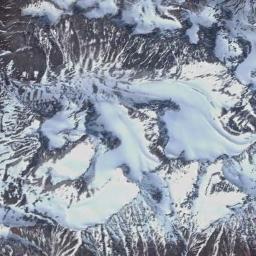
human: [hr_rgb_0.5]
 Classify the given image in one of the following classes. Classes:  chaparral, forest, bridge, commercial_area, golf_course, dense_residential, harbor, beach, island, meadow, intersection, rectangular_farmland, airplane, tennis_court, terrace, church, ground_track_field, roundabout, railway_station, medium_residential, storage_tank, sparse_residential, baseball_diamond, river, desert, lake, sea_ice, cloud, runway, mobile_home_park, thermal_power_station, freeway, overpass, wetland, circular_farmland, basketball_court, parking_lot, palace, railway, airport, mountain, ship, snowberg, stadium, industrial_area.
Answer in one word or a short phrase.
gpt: snowberg